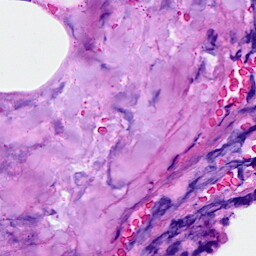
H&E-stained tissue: Breast